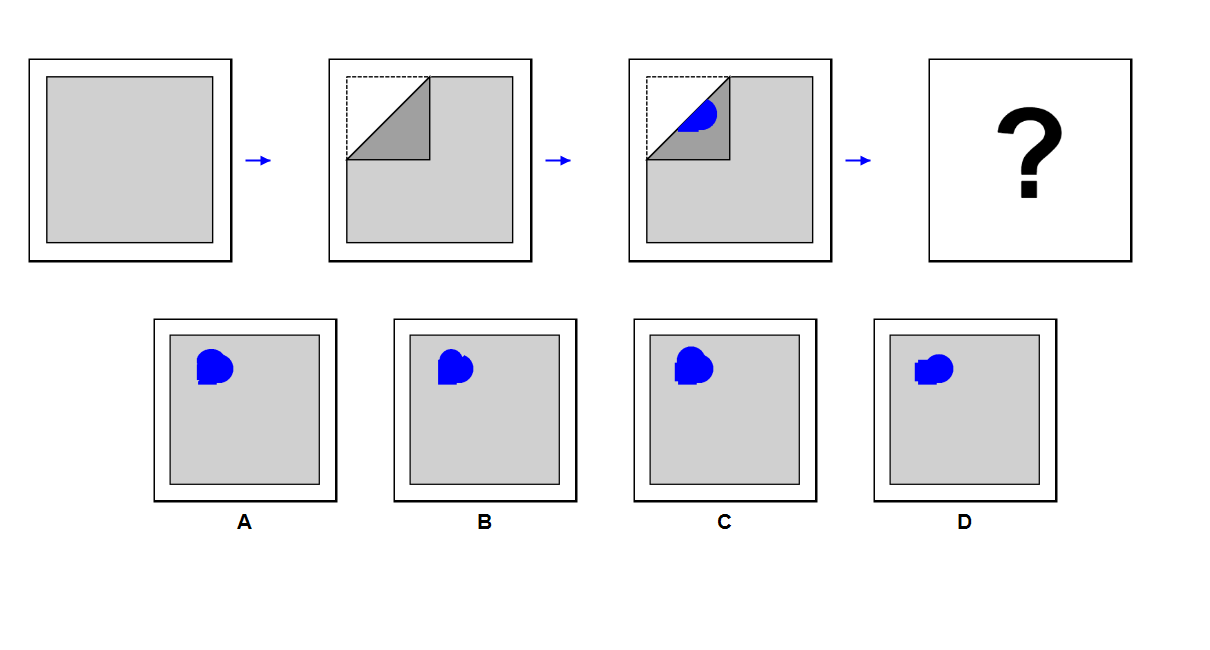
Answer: C